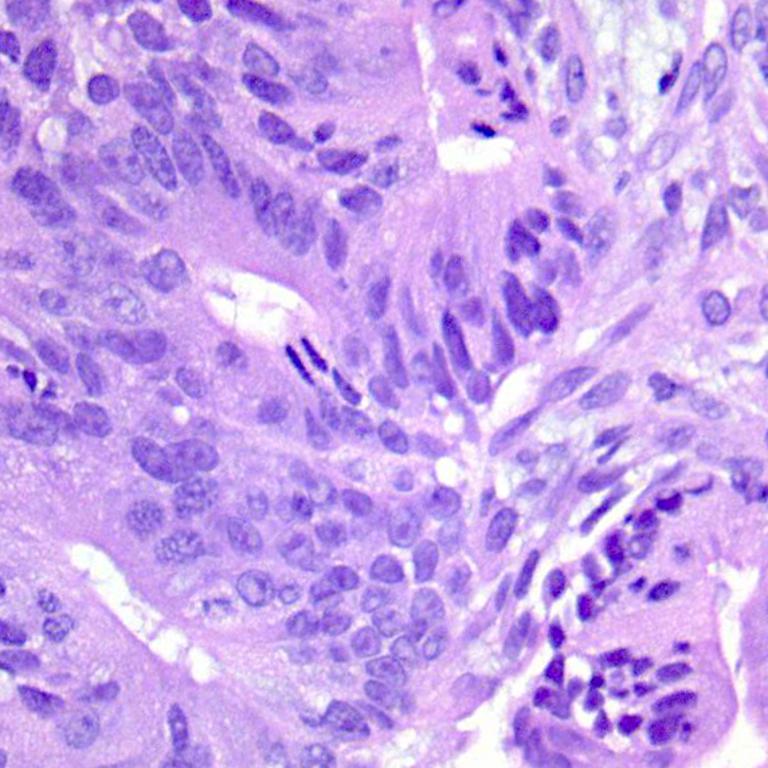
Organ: colon
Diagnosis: adenocarcinomas